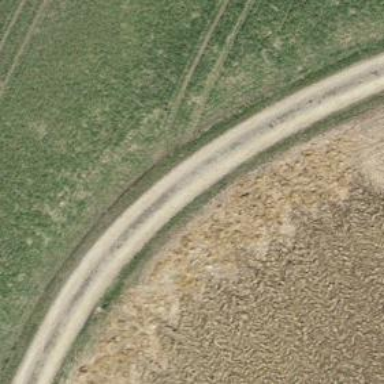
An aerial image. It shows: Track with grade2 tracktype.